Field crop: maize
Growth stage: 2
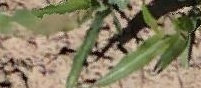
Species: maize